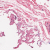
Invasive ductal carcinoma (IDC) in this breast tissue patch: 0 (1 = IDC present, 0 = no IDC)